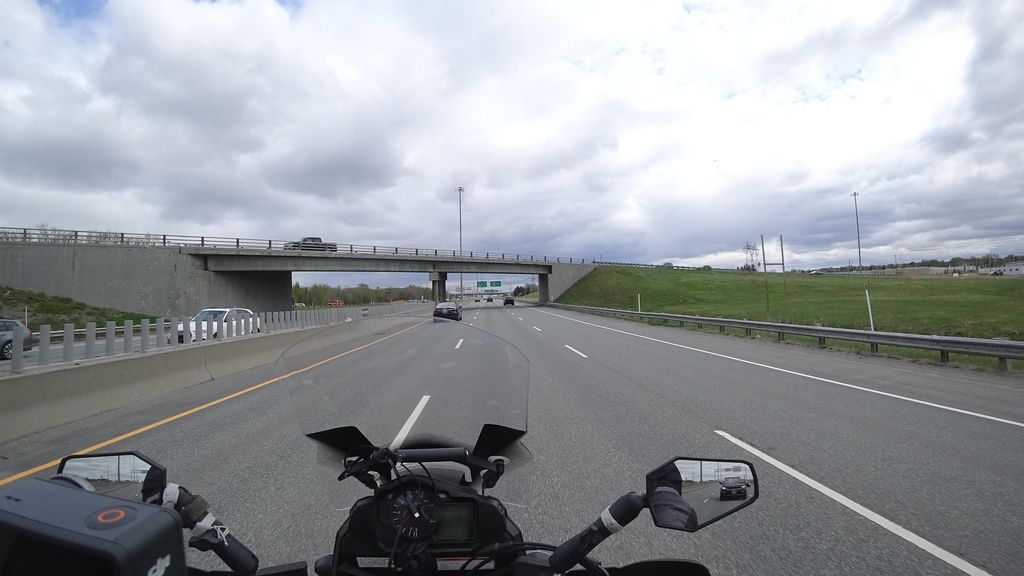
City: quebec_city